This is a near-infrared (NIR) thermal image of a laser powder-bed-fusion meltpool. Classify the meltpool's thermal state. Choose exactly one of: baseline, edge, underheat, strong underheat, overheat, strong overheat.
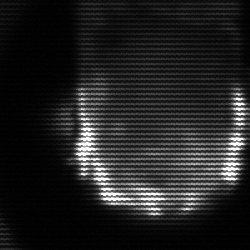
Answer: baseline